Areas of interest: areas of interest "Tangshan City Disease Prevention and Control Center"
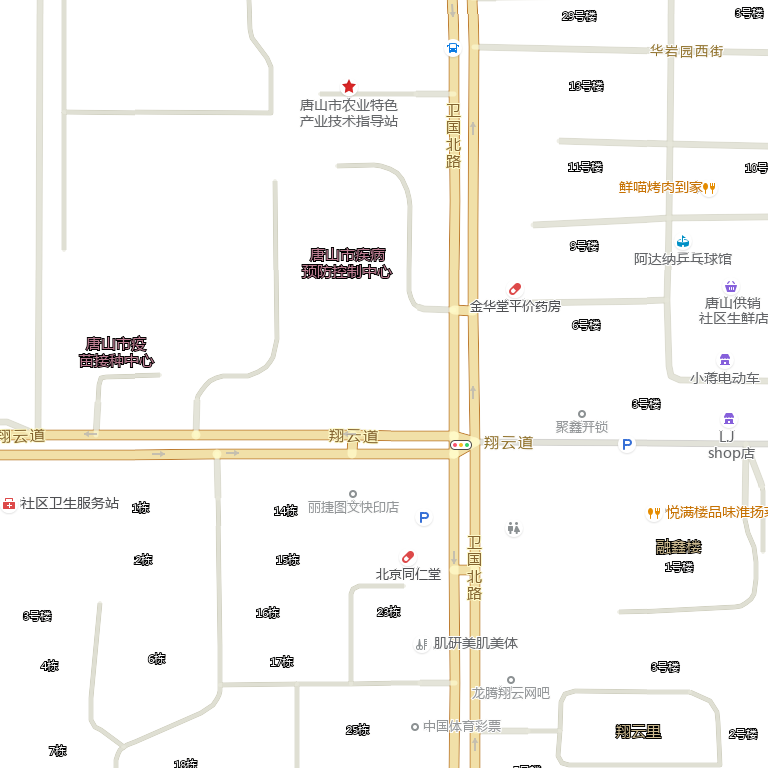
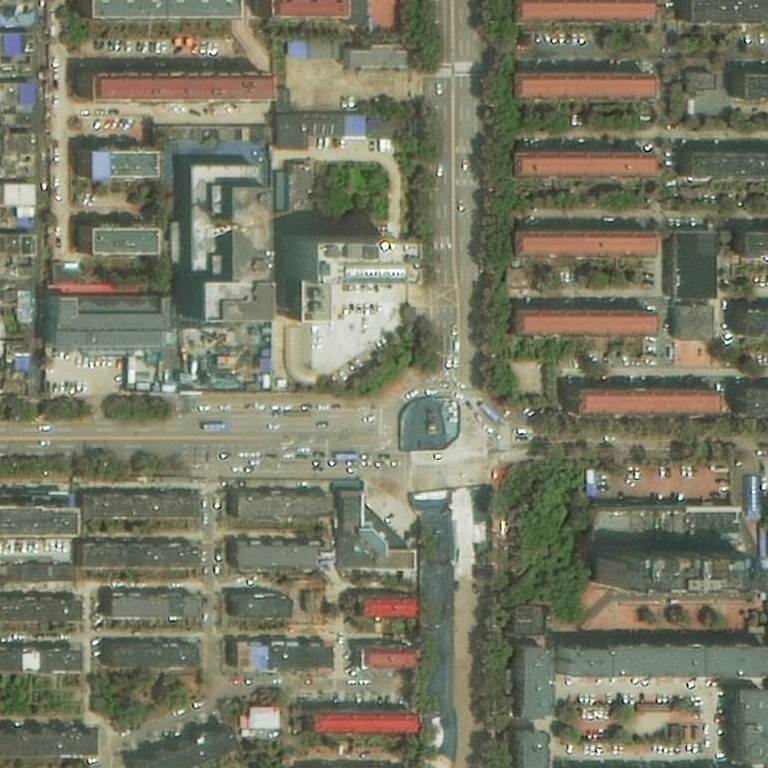